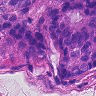
Metastatic tissue present: yes